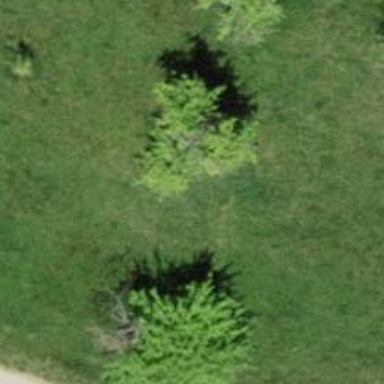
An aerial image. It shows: Broadleaved tree with lush leaves.